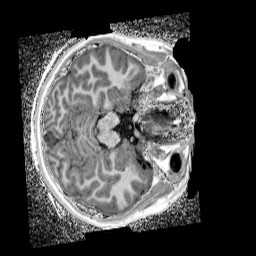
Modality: UNIT1_denoised
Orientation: axial
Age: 14
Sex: female
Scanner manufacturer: siemens
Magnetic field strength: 3 T
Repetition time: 4 s
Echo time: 0.00299 s